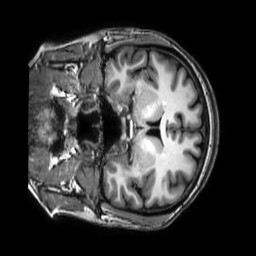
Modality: T1w
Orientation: coronal
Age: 54
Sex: female
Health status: healthy
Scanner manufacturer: philips
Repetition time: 0.009 s
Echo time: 0.004 s